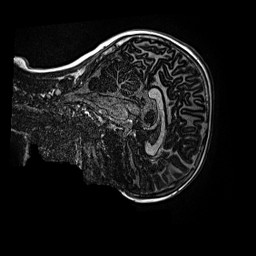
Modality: MP2RAGE
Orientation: sagittal
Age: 12
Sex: female
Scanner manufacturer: siemens
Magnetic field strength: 3 T
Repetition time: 4 s
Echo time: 0.00299 s